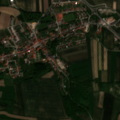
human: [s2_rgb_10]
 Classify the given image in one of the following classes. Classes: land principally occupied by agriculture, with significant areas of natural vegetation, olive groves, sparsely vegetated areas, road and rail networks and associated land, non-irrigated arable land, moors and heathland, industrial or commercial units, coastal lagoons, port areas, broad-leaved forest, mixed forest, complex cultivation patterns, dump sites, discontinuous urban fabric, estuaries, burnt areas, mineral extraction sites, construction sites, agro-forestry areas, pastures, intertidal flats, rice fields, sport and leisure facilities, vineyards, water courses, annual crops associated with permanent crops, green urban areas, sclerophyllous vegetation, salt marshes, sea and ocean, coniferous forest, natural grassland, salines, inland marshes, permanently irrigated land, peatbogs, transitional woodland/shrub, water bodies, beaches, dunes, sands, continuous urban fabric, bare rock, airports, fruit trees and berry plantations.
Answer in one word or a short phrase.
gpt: discontinuous urban fabric, non-irrigated arable land, complex cultivation patterns, land principally occupied by agriculture, with significant areas of natural vegetation